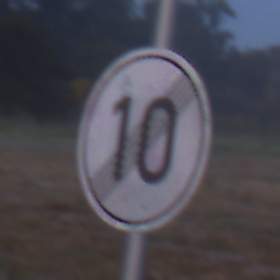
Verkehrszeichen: EndeGeschwindigkeit10
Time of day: SunriseSunset
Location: Outdoor (Nature)
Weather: Clear
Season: NotSpecified
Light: Natural